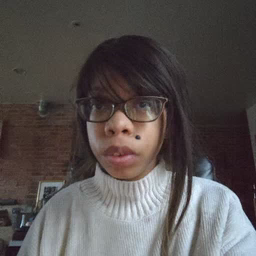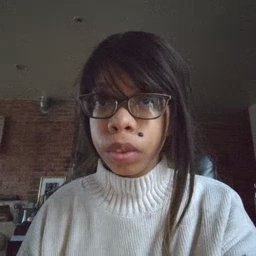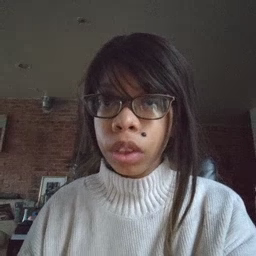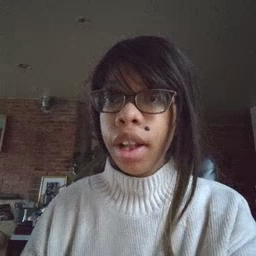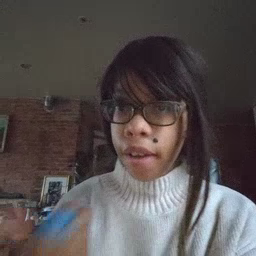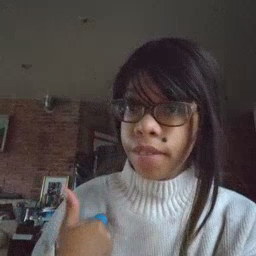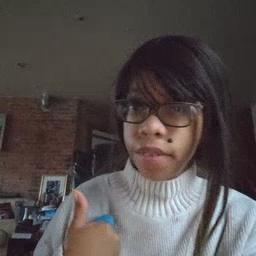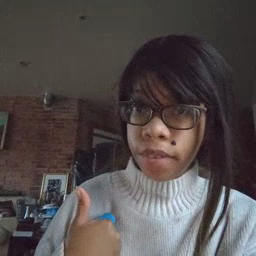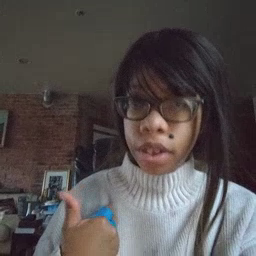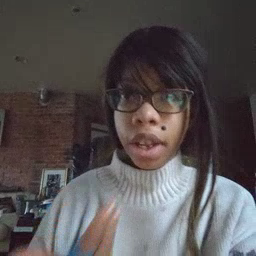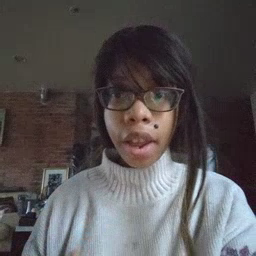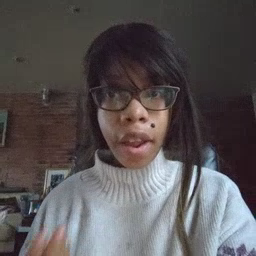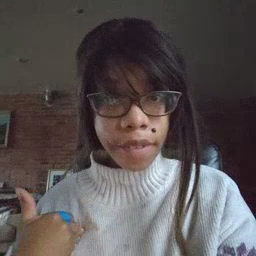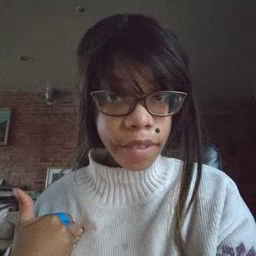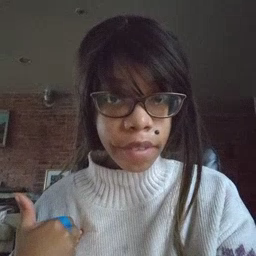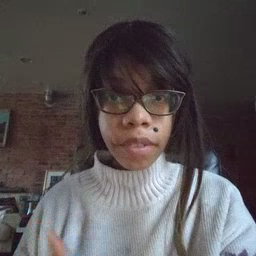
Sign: have